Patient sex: M
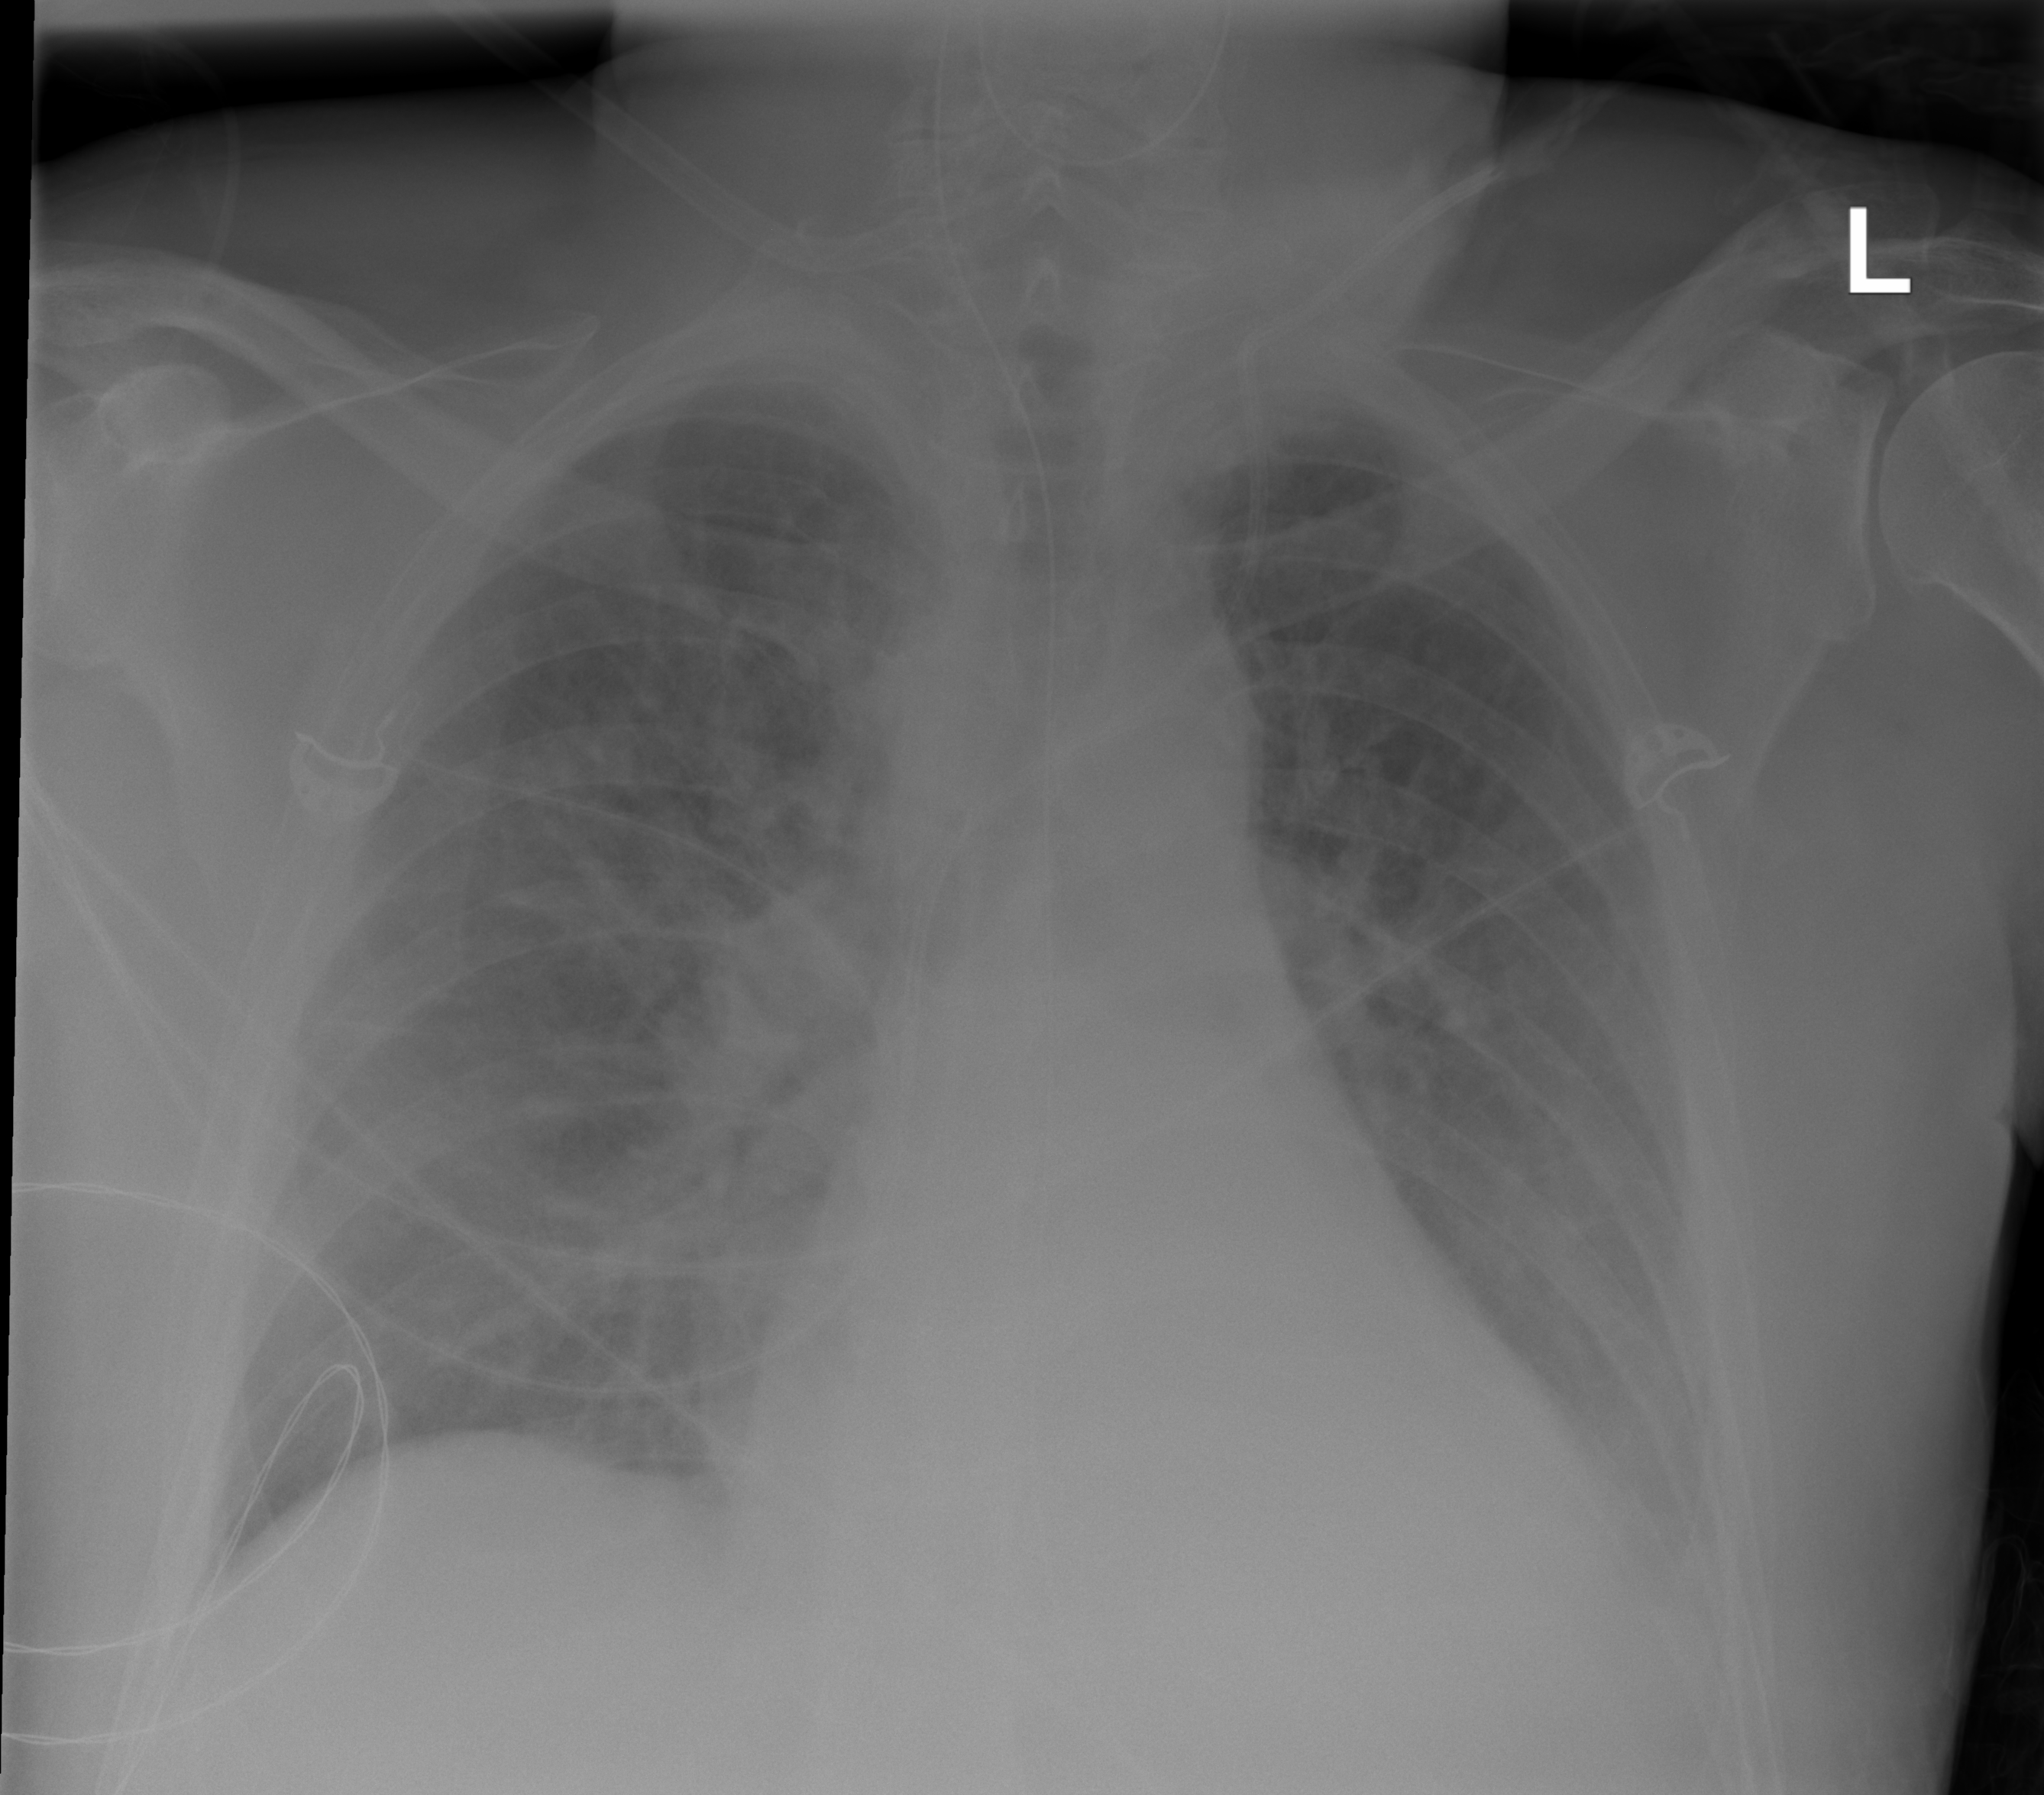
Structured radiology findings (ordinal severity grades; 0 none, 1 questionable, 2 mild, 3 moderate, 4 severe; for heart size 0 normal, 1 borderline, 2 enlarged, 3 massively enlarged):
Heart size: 2
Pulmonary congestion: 2
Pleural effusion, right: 2
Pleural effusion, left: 2
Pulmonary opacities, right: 2
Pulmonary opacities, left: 2
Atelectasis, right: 2
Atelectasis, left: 0